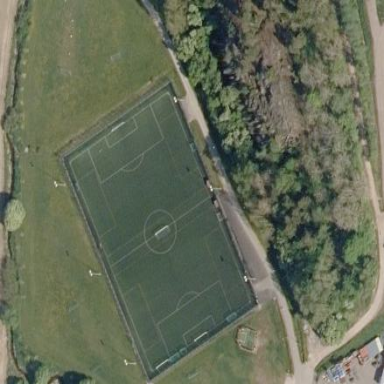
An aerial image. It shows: Artificial turf soccer pitch for leisure activities.